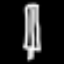
Label: pencil